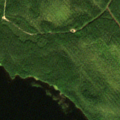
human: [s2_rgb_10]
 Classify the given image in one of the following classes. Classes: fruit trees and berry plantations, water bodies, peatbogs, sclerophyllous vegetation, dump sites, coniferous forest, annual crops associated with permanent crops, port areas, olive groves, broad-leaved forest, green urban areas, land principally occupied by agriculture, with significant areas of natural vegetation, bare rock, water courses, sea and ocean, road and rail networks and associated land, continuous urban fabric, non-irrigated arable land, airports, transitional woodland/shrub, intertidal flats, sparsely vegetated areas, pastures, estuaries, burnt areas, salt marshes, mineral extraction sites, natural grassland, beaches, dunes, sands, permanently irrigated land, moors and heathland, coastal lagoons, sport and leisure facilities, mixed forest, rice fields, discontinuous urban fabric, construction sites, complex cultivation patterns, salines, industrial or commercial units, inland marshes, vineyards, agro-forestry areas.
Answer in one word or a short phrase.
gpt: coniferous forest, water bodies